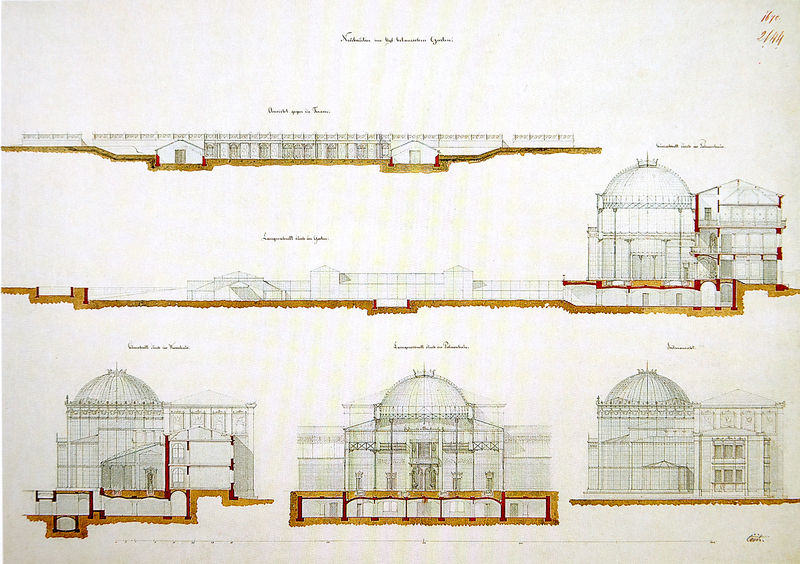
Titel: Botanischer Garten in München, Museum und Gewächshäuser, Aufrisse und Schnitte
Künstler: August von Voit
Standort: München
Institution: Architekturmuseum der Technischen Universität
Schlagwörter: flügel, weiß, ocker, stadt, braun, fenster, glas, grau, orange, schwarz, skizze, säule, säulen, tür, zeichnung, gebäude, haus, rot, schloss, architektur, barock, lang, stein, kirche, boden, theater, gotik, schrift, papier, ansicht, fassade, fassaden, italien, perspektive, türen, dächer, grafik, graphik, linien, pilaster, kuppel, datum, streifen, geländer, hoch, halle, eingang, eisen, keller, tusche, gewölbe, kuppeln, münchen, palast, dom, reaktor, technik, druck, druckgraphik, schnitt, druckgrafik, gross, text, beschriftung, entwurf, schema, pantheon, anfang, studien, portal, can, ende, romanik, siena, konstruktion, florenz, historismus, vorderansicht, etagen, plan, tempel, entwürfe, glaspalast, stahl, stockwerke, querschnitt, bau, braunt, niedrig, riss, grundriss, bauwerk, glashaus, aufbau, massstab, aufriss, bauzeichnung, bauplan, reichstag, krypta, zentralbau, tuschezeichnung, aufrisse, flügelbau, fundament, sektion, palladio, gesimse, längsschnitt, neubau, schnitte, umbau, markierung, riesig, fundamente, architekturskizze, planung, industriearchitektur, pläne, ingenieurarchitektur, baustufen, drucl, einkleidung, moire, nivellierung, seitenansichten, sienna, stufenplan, ummantelung, erdreich, planetarium, mess, fruit, table, giebeln, l, black&white, building, 2, deutsches museum, gebauede, 44, schft, \schwarz, atomreaktor, containment, reaktorkern